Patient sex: M
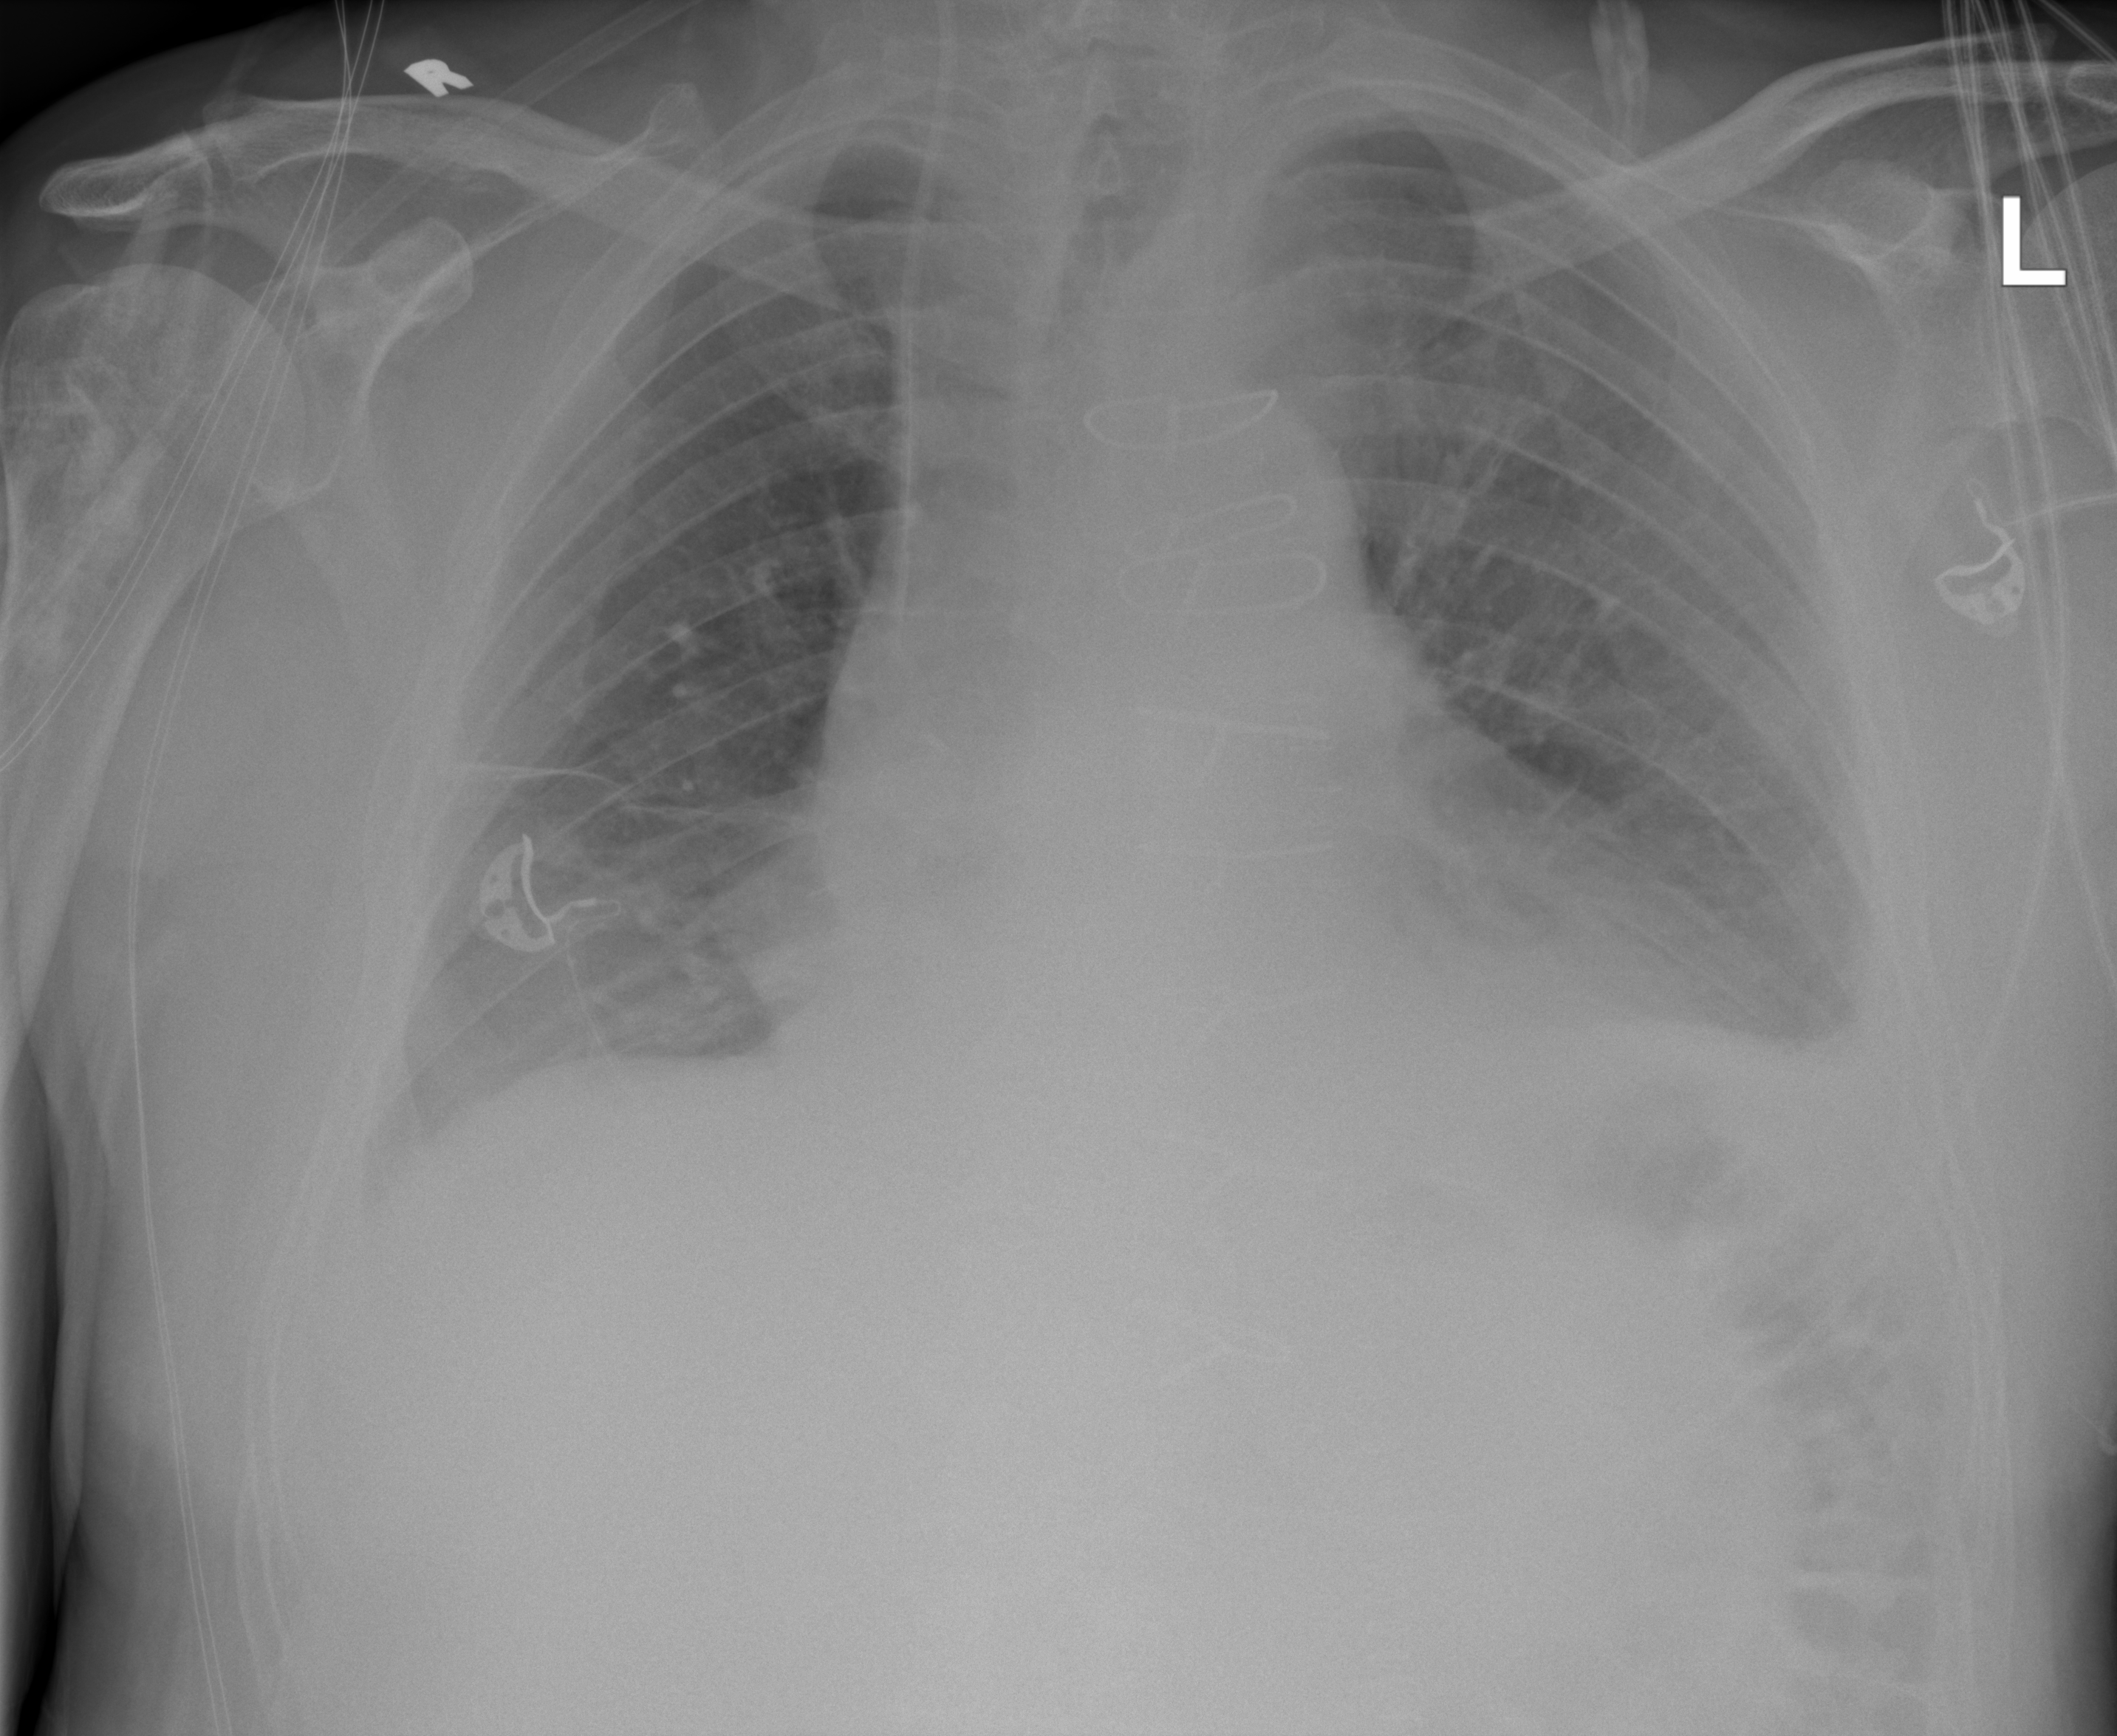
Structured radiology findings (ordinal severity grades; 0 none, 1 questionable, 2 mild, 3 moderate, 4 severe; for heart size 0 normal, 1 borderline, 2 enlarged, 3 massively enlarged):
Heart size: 2
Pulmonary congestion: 2
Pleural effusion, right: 2
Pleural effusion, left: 2
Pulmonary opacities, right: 2
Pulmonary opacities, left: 2
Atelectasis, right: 2
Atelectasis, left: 2